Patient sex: M
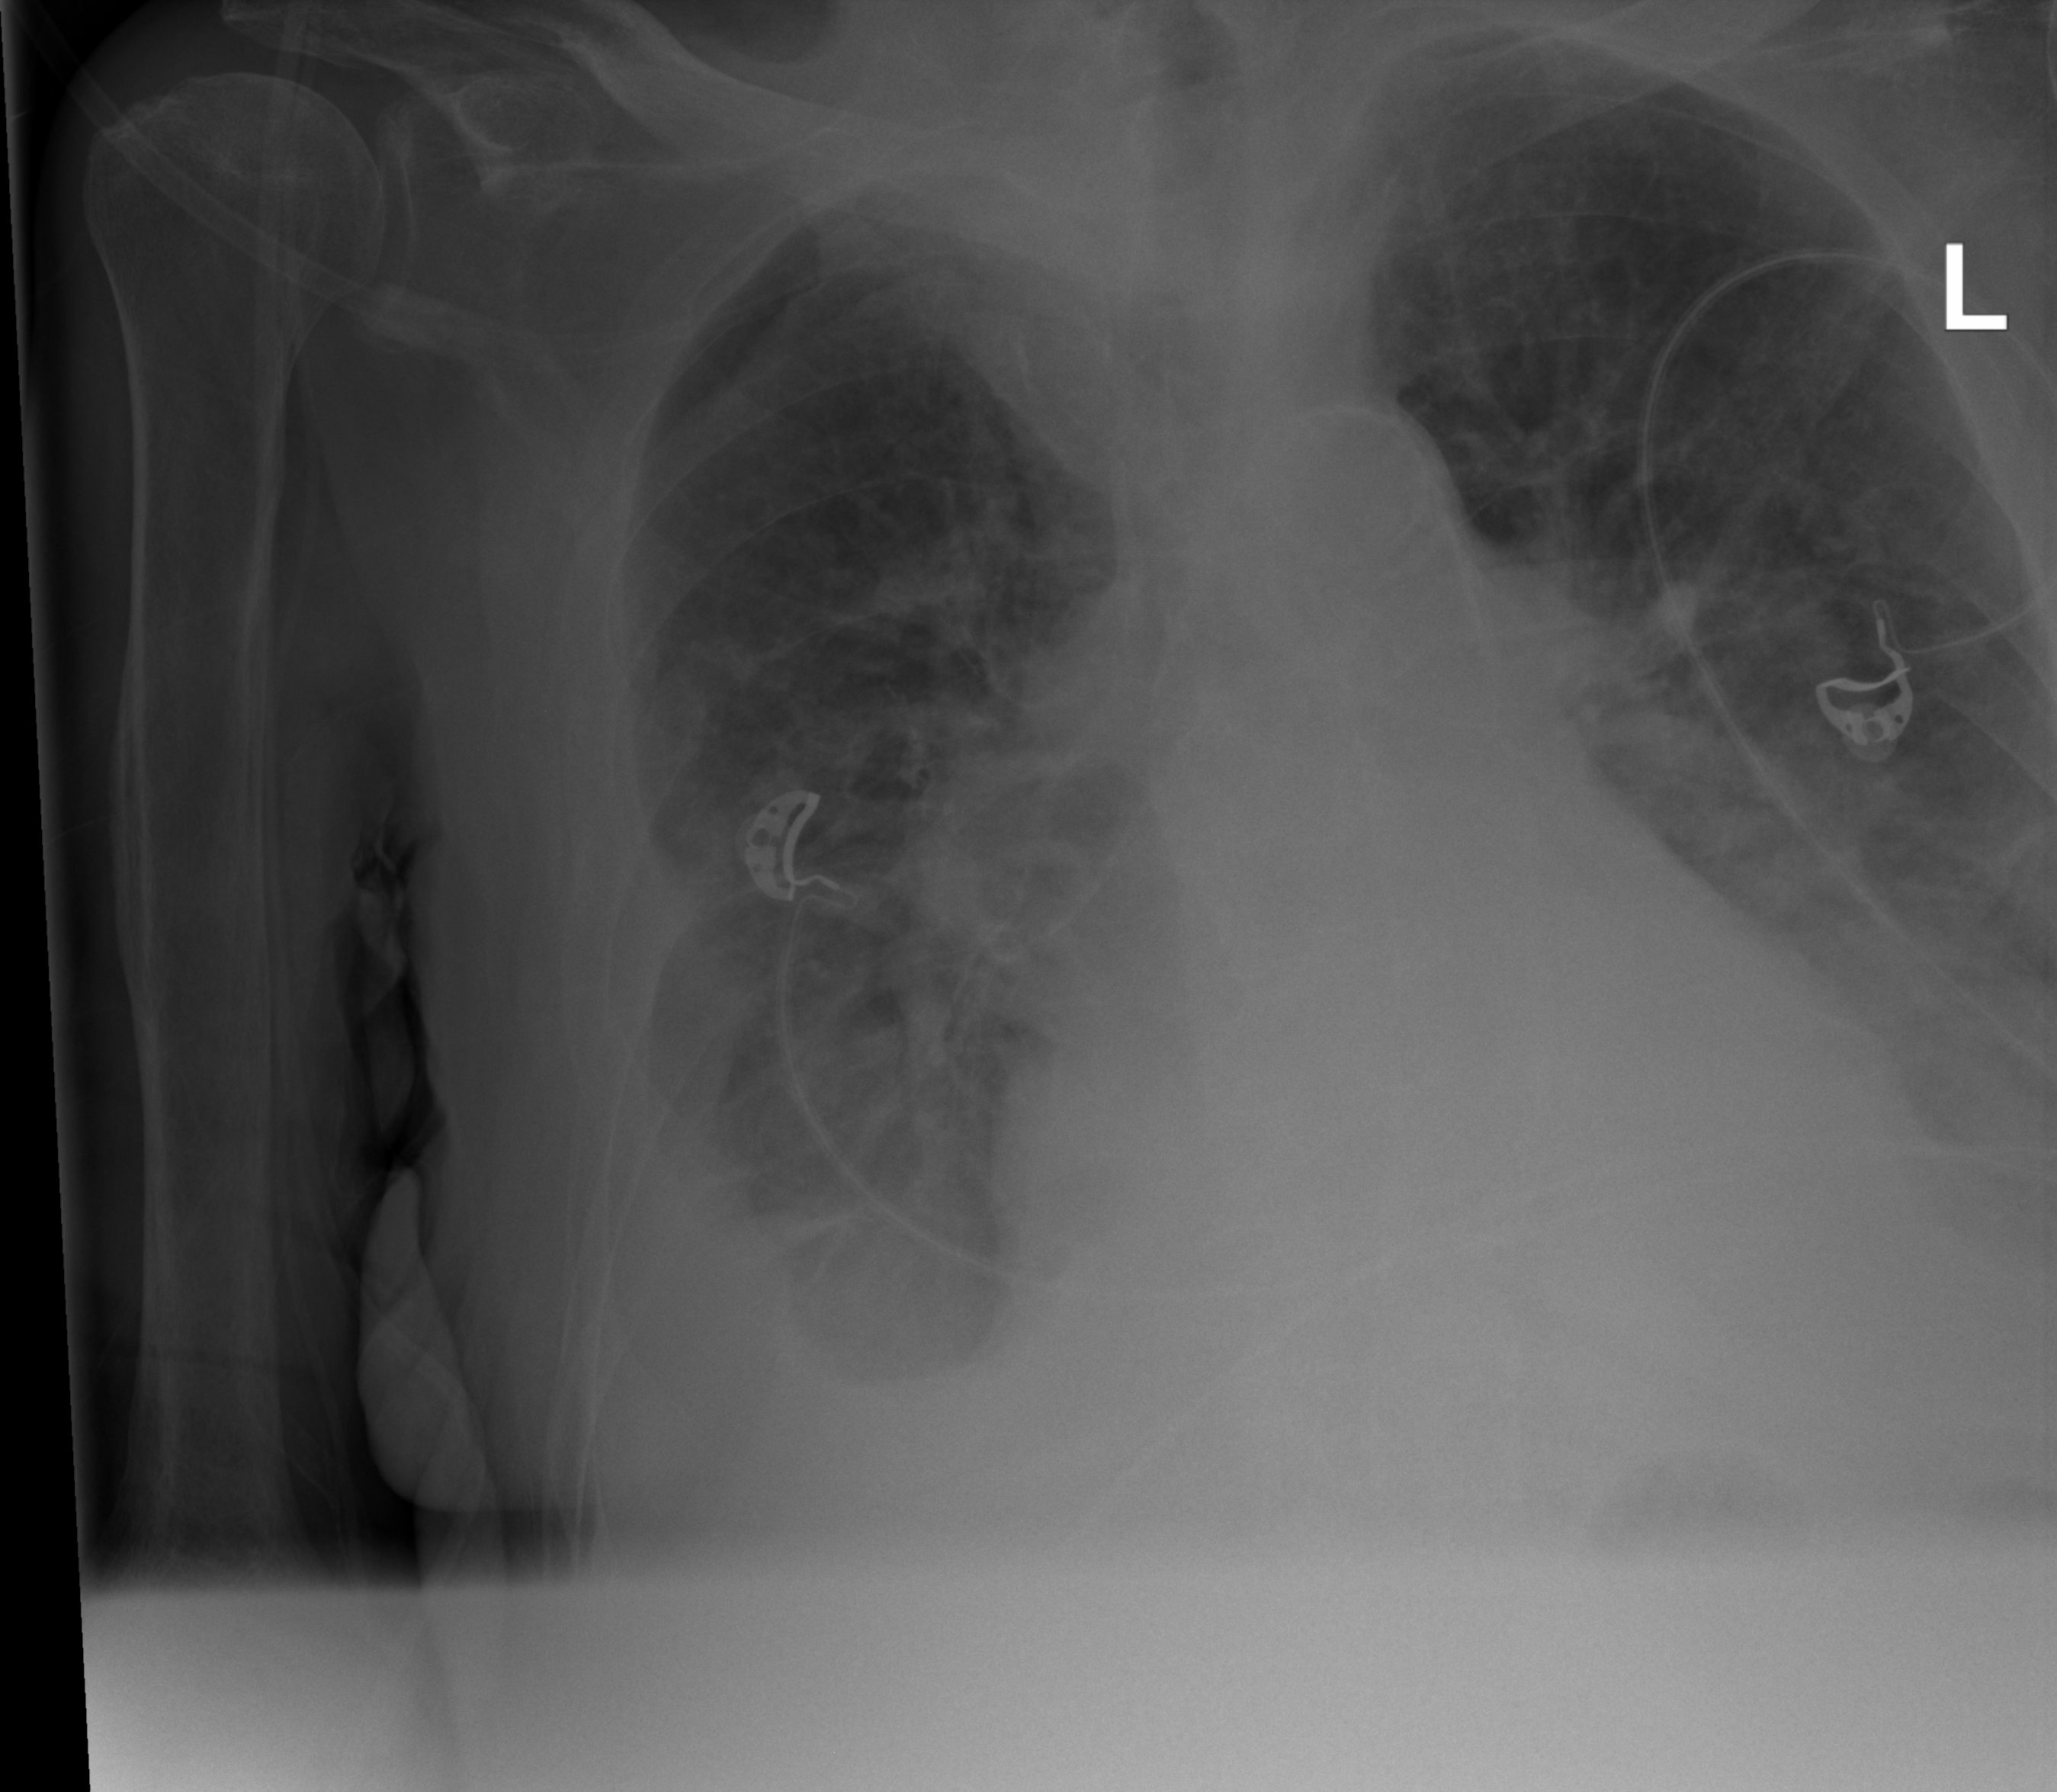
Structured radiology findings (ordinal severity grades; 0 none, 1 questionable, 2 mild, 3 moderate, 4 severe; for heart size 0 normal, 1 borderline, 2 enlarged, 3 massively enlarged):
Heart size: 0
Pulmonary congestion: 0
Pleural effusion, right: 2
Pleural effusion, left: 2
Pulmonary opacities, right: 2
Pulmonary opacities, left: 2
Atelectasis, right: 3
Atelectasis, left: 2